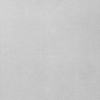
Label: dusty